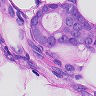
Metastatic tissue present: yes